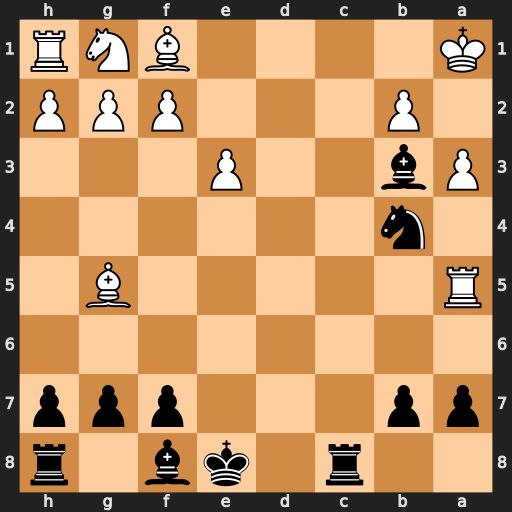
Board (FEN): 2r1kb1r/pp3ppp/8/R5B1/1n6/Pb2P3/1P3PPP/K4BNR
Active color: b
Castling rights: k
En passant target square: -
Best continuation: Rc1#